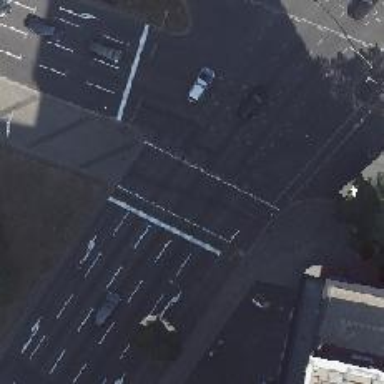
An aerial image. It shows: Crossing with traffic signals.